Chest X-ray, PA view. Patient: 11 years old, sex M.
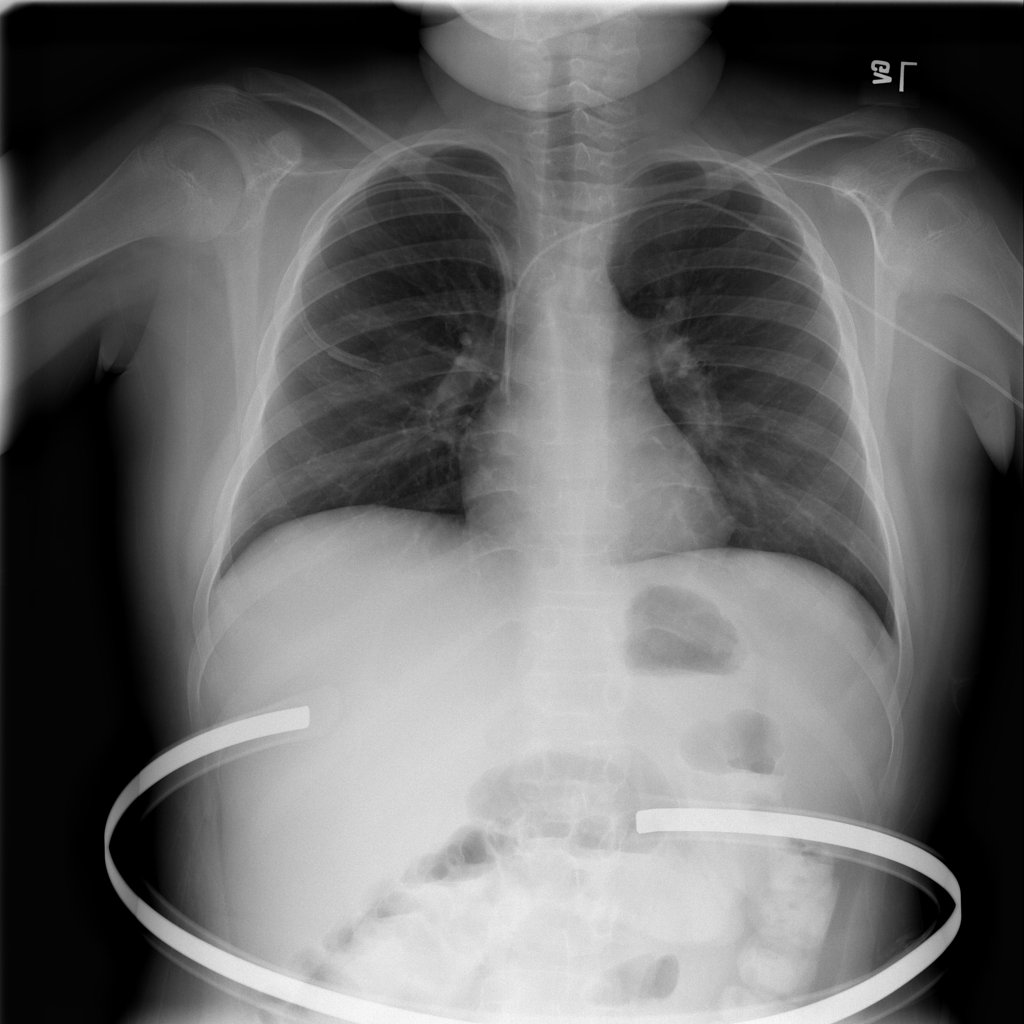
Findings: No Finding